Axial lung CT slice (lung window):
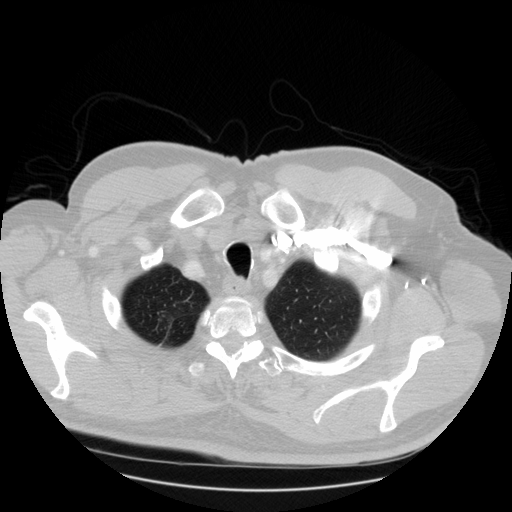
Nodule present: no